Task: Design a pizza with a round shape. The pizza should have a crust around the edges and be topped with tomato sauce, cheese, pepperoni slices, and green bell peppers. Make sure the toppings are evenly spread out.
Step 660:
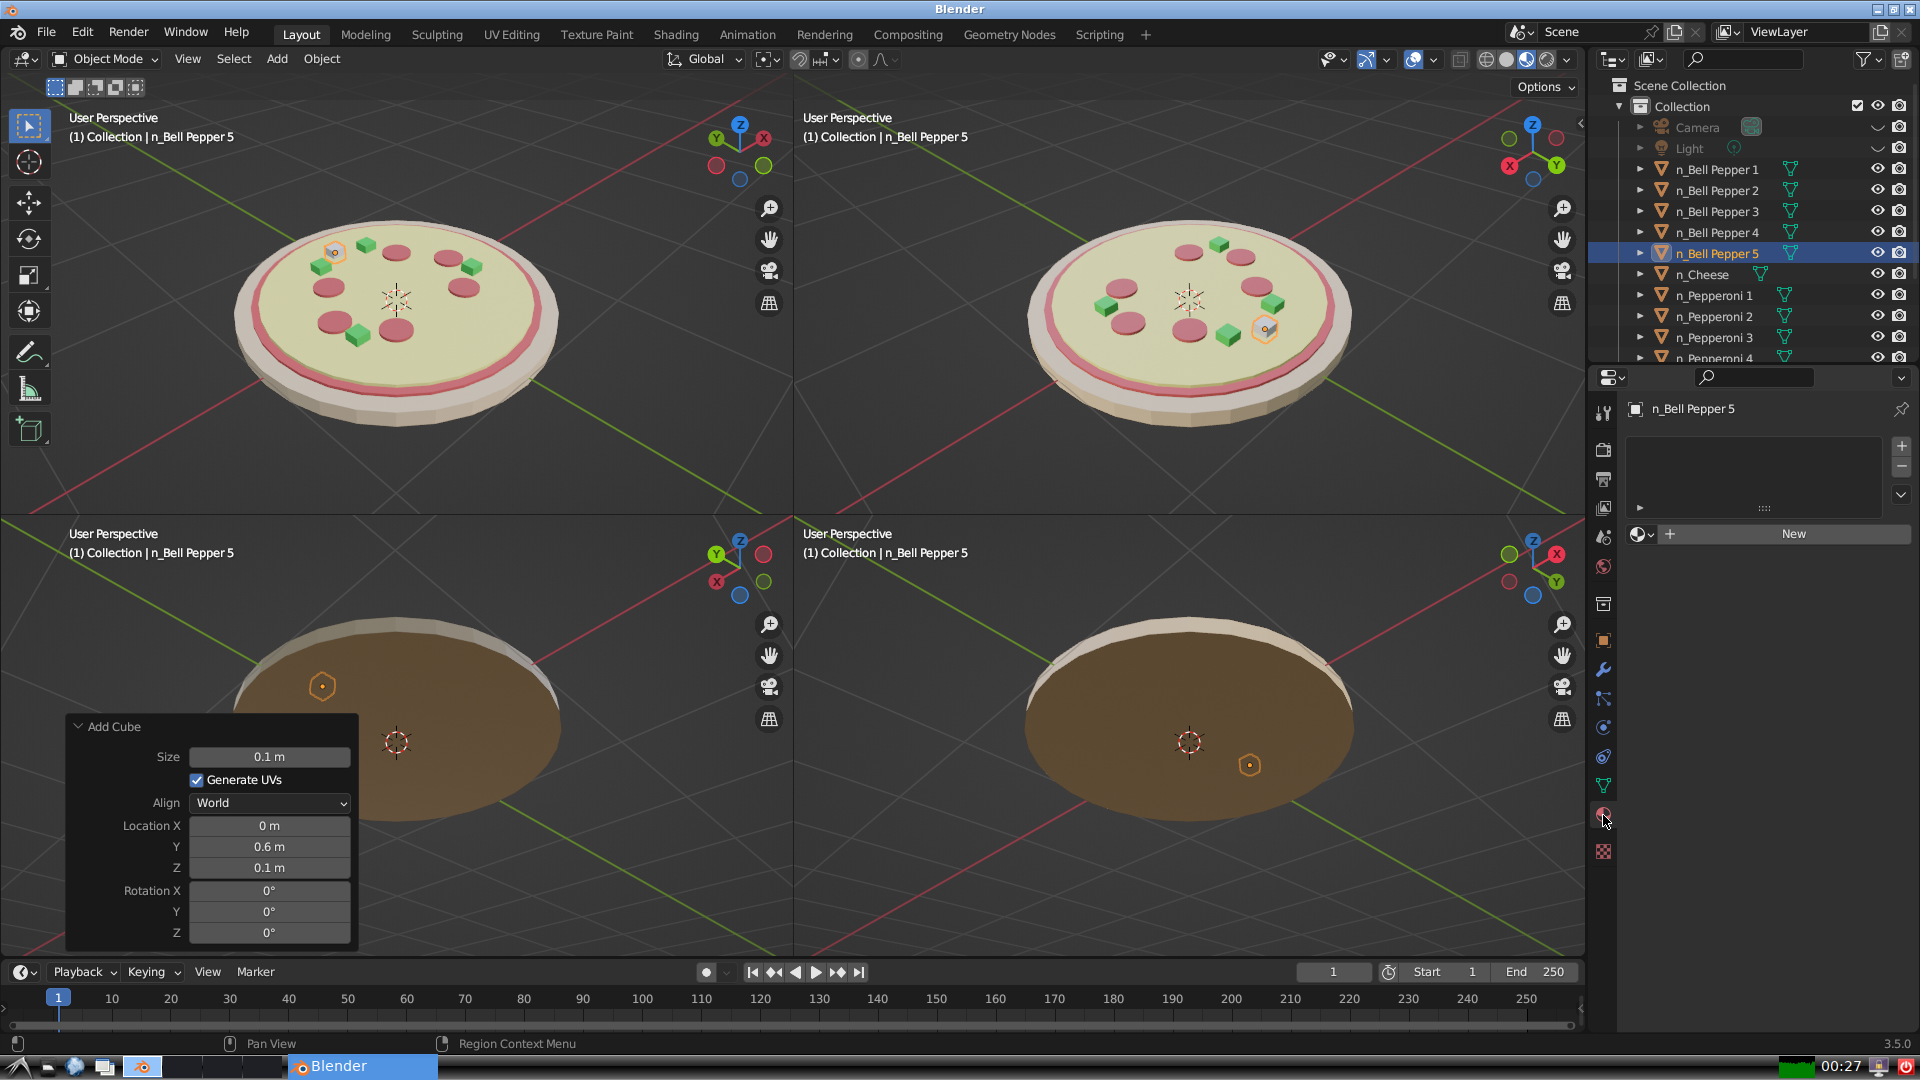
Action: {"mouse_move": [1636, 534]}